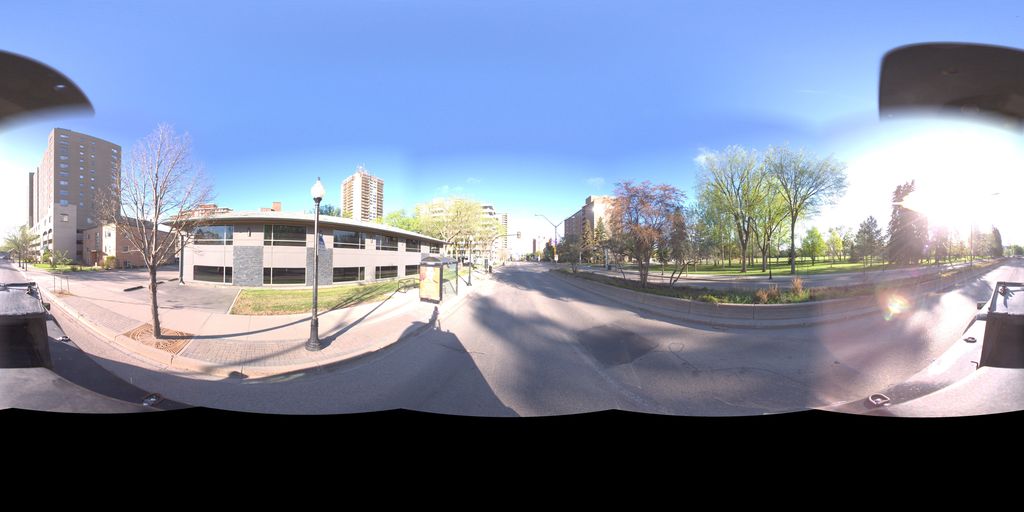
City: saskatoon